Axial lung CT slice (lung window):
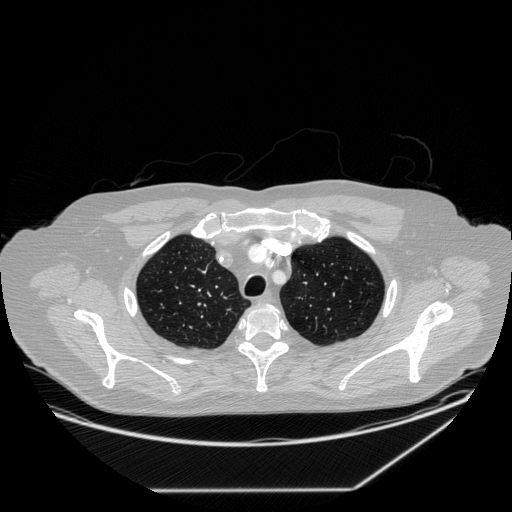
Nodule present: no